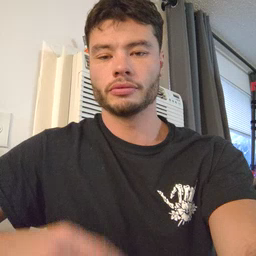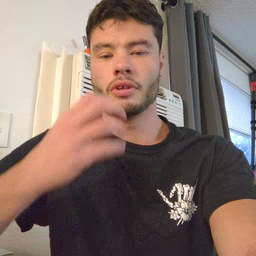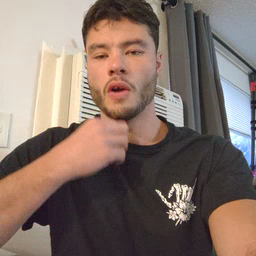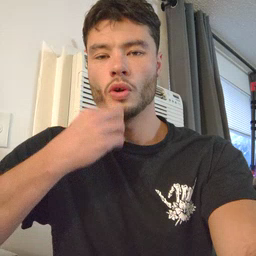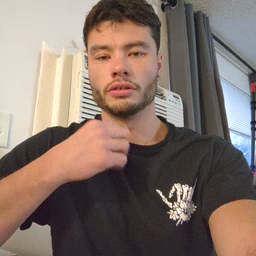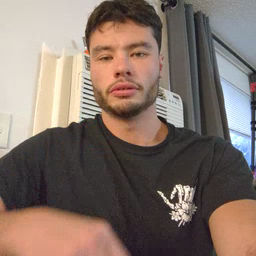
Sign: underwear